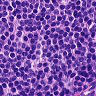
Metastatic tissue present: no